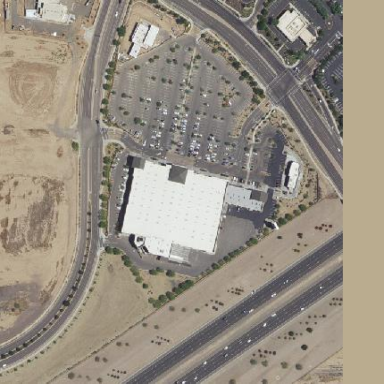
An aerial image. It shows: Supermarket building.